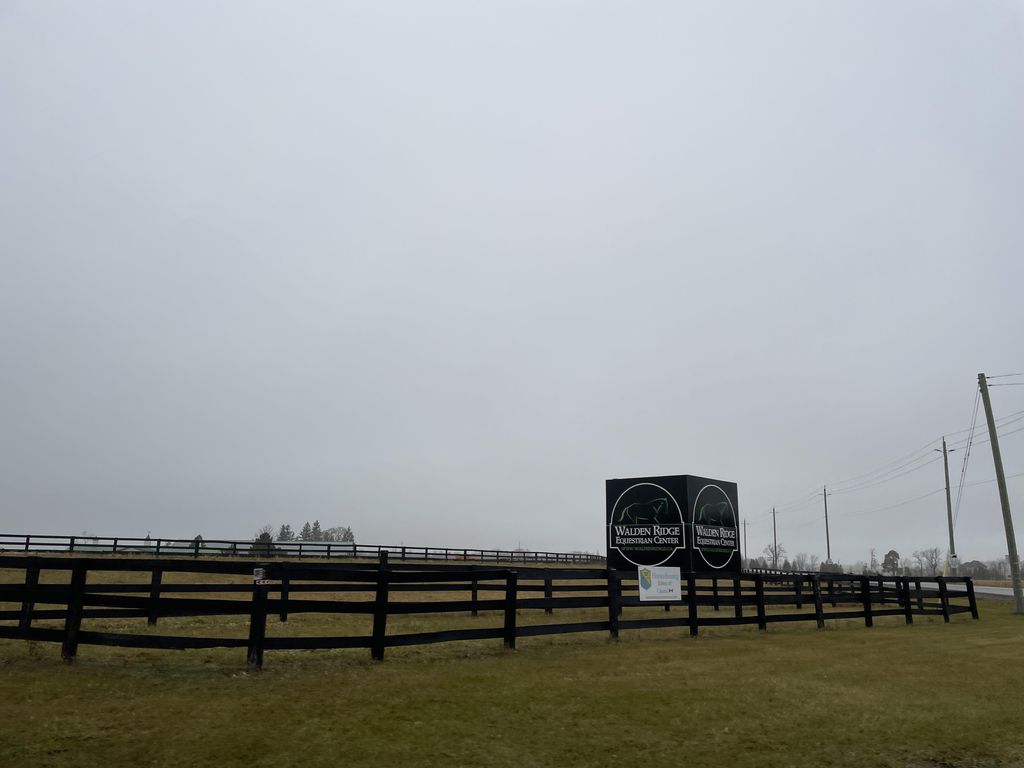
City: kitchener-waterloo